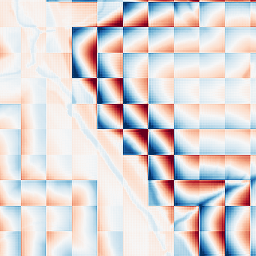
Category: wavelet
Decomposition family: wavelet_biorthogonal
Decomposition parameters: wavelet: bior1.3
level: 5
Upsampling method: fft_zeropad
Upsampling parameters: scale: 8
Upsampling scale: 8